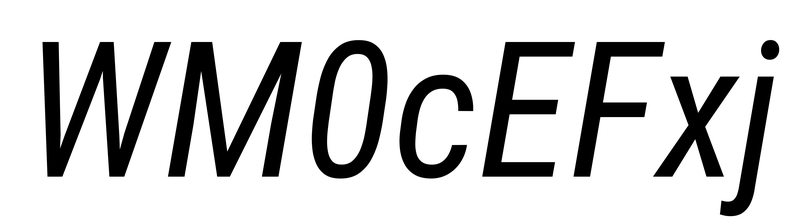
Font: Roboto-Italic_Condensed_Italic